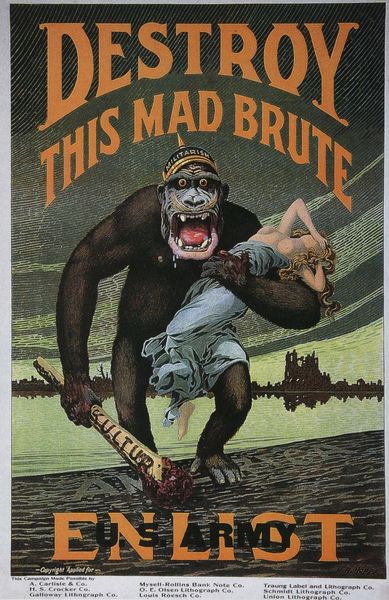
Titel: Destroy This Mad Brute
Künstler: H. R. Hopps
Standort: Stanford (California)
Institution: Hoover Institution
Schlagwörter: blau, dunkel, himmel, meer, schatten, wasser, weiß, wolken, fluss, gelb, mädchen, sand, see, stadt, ufer, frau, frisur, haar, hell, hut, kleid, licht, mund, nacht, orange, schwarz, gebäude, haus, tier, wolke, kappe, mütze, kleidung, mensch, spitze, spiegelung, brücke, gewässer, haare, stoff, stoffe, person, krone, locke, locken, turm, affe, beine, fell, bein, schrift, strand, welle, wellen, papier, umrisse, fassade, linien, amerika, werbung, promenade, angst, soldaten, karikatur, streifen, striche, skyline, türme, linie, druck, jungfrau, radierung, stich, gefahr, kritik, militär, brutal, soldat, strich, beschriftung, plakat, ruinen, helm, armee, poster, schläger, zähne, zunge, wesen, film, entführung, frauenraub, usa, ohnmacht, keule, fackel, stärke, preußen, beschreibung, monster, filmplakat, häsuer, pickelhaube, weltkrieg, gorilla, kultur, hunnen, belgien, propaganda, anwerbung, army, brute, culture, destroy, destroy this mad brute, enlist, filme, godzilla, gozilla, hollywood, king kong, lügen, mad, mozilla, this, this mad brute, u.s.army, us army